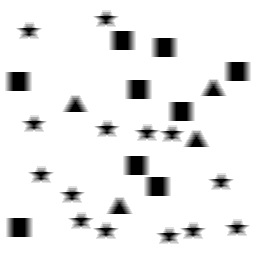
Squares: 9
Triangles: 4
Stars: 14
Total shapes: 27